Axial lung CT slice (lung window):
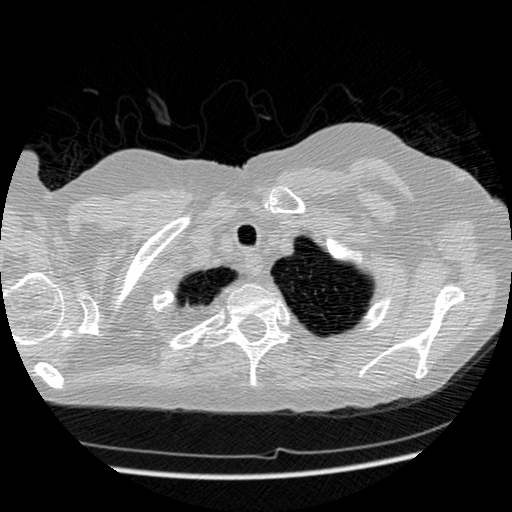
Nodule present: no